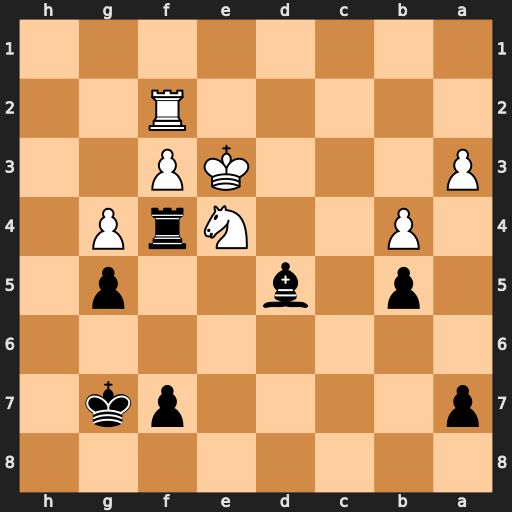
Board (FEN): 8/p4pk1/8/1p1b2p1/1P2NrP1/P3KP2/5R2/8
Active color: b
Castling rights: -
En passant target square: -
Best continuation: Bxe4 fxe4 Rxf2 Kxf2 Kf6